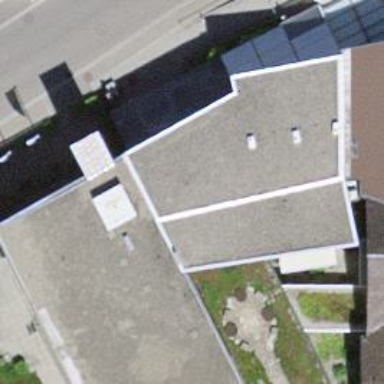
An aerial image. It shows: Nursing home.